Question: I'm trying to add a watermark to images right after uploading them to my website, but it seems the watermark keeps coming out as a black object with no details. I believe the script is working a little bit because if it wasn't, I probably wouldn't see any kind of watermark or the script would fail.
This is my script so far:
'''
$watermark = imagecreatefrompng('preview-watermark.png');
$watermark_width = imagesx($watermark);
$watermark_height = imagesy($watermark);
$image = imagecreatetruecolor($watermark_width, $watermark_height);
$image = imagecreatefromjpeg($portfolio_preview_dir.'/'.$file);
$size = getimagesize($portfolio_preview_dir.'/'.$file);
$dest_x = $size[0] - $watermark_width - 5;
$dest_y = $size[1] - $watermark_height - 5;
imagecopymerge($image, $watermark, $dest_x, $dest_y, 0, 0, $watermark_width, $watermark_height, 100);
imagejpeg($image, $portfolio_preview_dir.'/'.$file);
imagedestroy($image);
imagedestroy($watermark);
'''
This is what it's producing. The shape of the watermark is correct, as the watermark is 325x37 pixels:

I have tried playing with the watermark image itself. My first attempt was to save the photoshop watermark (with transparent bg) using 'save for web' and selected 'PNG-24'. This didn't work, so I then saved it as a normal PNG (without 'save for web') and it still fails.
I'm not sure whether it's the script or the image! Can somebody please share some knowledge with me and help fix this issue?
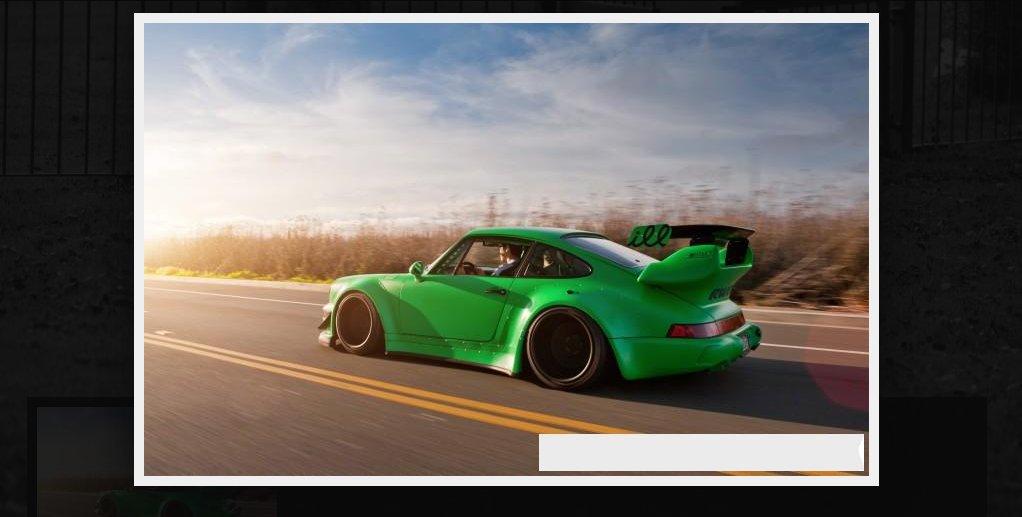
Answer: '''
$watermark = imagecreatefrompng('preview-watermark.png');
imagealphablending($watermark , false);
imagesavealpha($watermark , true);
$watermark_width = imagesx($watermark);
$watermark_height = imagesy($watermark);
$image = imagecreatetruecolor($watermark_width, $watermark_height);
$image = imagecreatefromjpeg($portfolio_preview_dir.'/'.$file);
$size = getimagesize($portfolio_preview_dir.'/'.$file);
$dest_x = $size[0] - $watermark_width - 5;
$dest_y = $size[1] - $watermark_height - 5;
imagecopy($image, $watermark, $dest_x, $dest_y, 0, 0, $watermark_width, $watermark_height);
imagejpeg($image, $portfolio_preview_dir.'/'.$file);
imagedestroy($image);
imagedestroy($watermark);
'''
There are things:
1. imagecopymerge does not allow transparency for PNG-24
(Source: <URL>
1. imagesavealpha + imagealphablending allow to save transparency
(Source: <URL>
I hope it fixes your problem.
Also you output a JPEG, why? Stay with PNG and your image will support transparent watermarks, right now it does not!